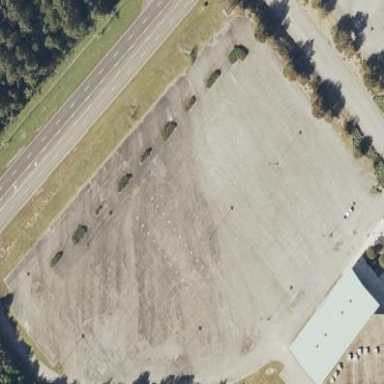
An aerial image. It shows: Parking area.